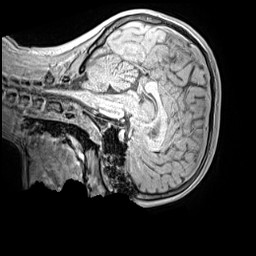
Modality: MP2RAGE
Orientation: sagittal
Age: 13
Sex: female
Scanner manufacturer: siemens
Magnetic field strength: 3 T
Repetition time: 4 s
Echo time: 0.00299 s